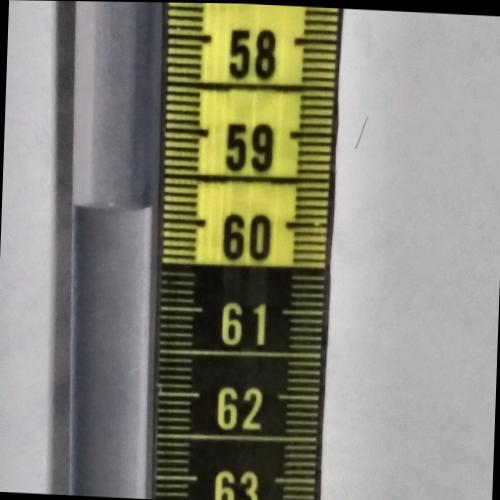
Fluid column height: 59.9 cm